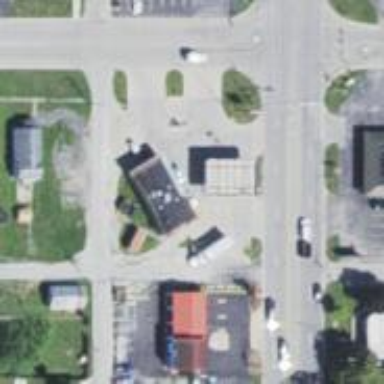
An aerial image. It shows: Convenience shop.